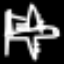
Label: airplane